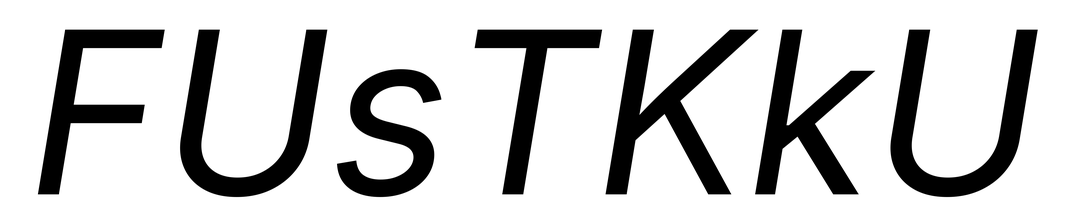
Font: Inter-Italic_Italic